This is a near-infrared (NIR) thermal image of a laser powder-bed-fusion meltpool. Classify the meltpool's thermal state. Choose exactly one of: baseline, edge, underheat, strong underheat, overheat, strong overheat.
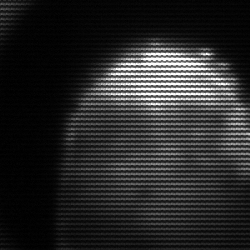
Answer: edge